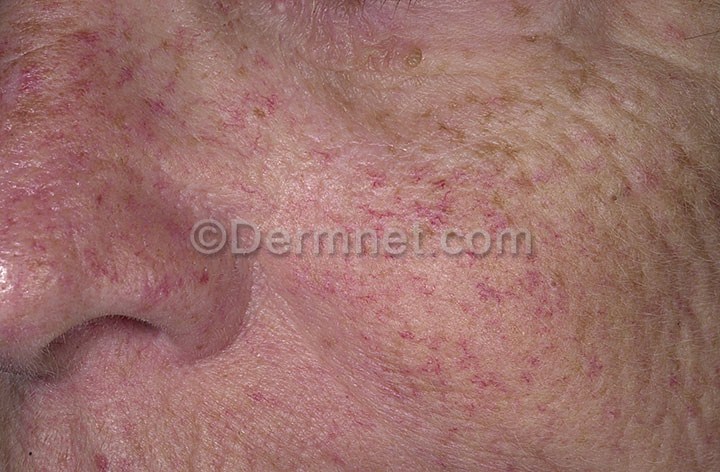
Disease: Vascular Tumors